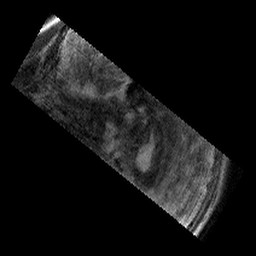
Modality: T2w
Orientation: sagittal
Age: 13
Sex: male
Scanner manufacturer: siemens
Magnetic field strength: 3 T
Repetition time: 9.23 s
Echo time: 0.067 s